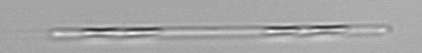
Label: Leptocylindrus